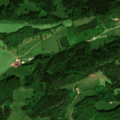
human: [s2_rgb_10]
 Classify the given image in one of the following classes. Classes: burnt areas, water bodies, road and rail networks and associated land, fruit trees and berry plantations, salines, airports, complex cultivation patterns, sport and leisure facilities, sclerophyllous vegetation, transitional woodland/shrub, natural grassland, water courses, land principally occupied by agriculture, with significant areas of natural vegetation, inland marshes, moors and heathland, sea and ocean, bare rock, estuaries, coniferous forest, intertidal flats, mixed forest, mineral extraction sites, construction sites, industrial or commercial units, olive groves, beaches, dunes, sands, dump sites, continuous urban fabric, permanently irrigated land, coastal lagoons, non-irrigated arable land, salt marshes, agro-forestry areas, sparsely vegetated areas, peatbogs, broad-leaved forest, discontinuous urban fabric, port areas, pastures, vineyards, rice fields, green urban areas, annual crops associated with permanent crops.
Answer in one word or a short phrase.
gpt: pastures, mixed forest